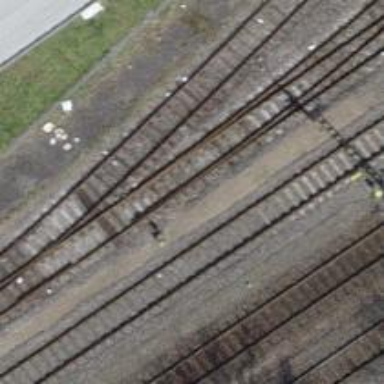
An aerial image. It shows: Railway switch.